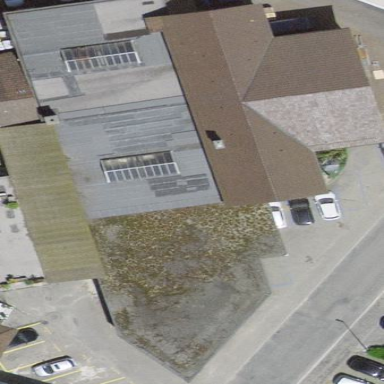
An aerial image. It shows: Industrial building.